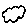
Label: cloud